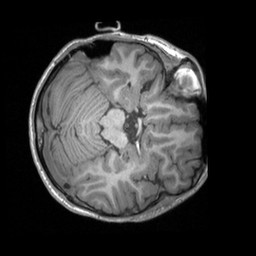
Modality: T1w
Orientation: axial
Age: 18
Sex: male